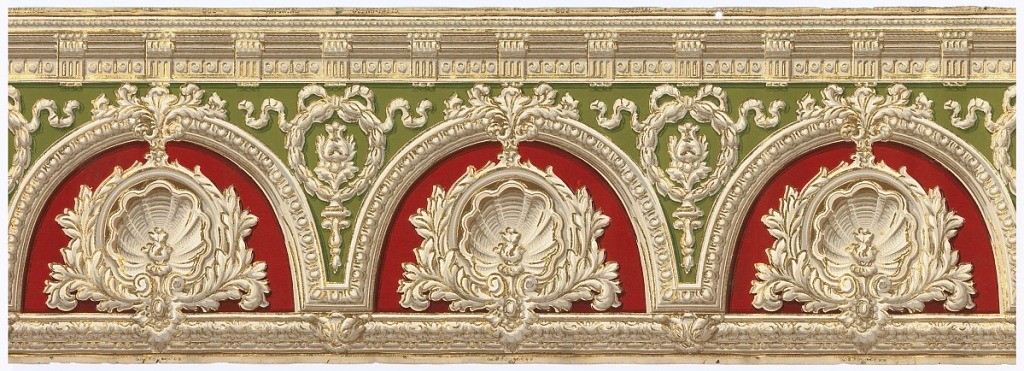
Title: Frieze
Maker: Imperial Wallcoverings Inc., American, founded 1901
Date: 1907
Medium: Machine-printed on paper, mica flakes
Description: Flitter frieze with classically-styled motifs. Contains large scallop shells within half-circle deep red niches. Architectural molding with dentils along top edge.  Egg and dart molding around niches. Molding along bottom edge with beading. A laurel wreath and ribbon with bowknot occupies the space between the niches. Printed in deep red, green and grisaille, with gold mica flake highlights.